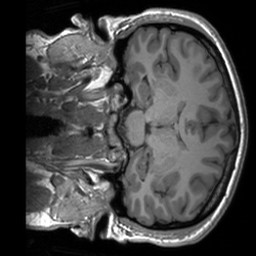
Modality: T1w
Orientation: coronal
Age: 26
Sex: male
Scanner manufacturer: siemens
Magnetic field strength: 3 T
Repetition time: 1.9 s
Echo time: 0.00226 s